Question: I'm new to iOS programming and being the organizational freak that I am, I'd like to have a good clean structure for everything I am working on.
1. Should I create real folders to represent the groups that I have created in Xcode and organize my code that way?
2. Should I rename the groups I have now to any other names?
3. I am going to be needing an API, where should I put it?
Here's my current layout:

This project is open source: <URL>
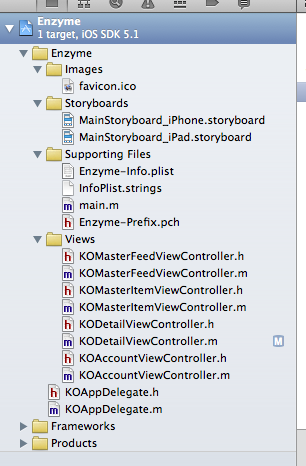
Answer: It's really up to you. It's sort of subjective, but usually Xcode's project templates provide a good start. Generally, I prefer Groups over literal folder references with the exception of the first couple of root-level directories.
Here's the typical file-system structure for my projects:

And here's what my Xcode project structure typically looks like: